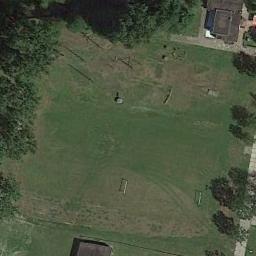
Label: meadow